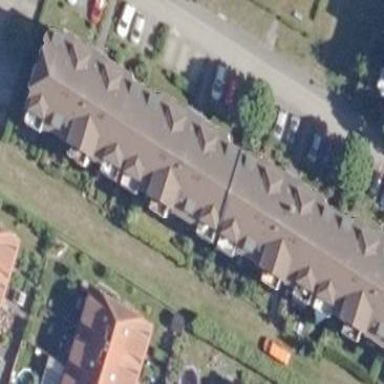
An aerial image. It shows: Terrace building.